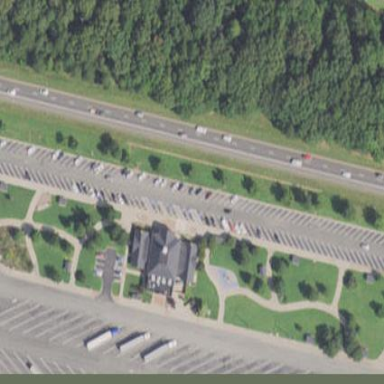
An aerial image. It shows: Parking area with asphalt surface.